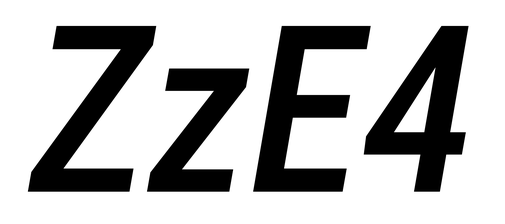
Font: Roboto-Italic_Condensed_Medium_Italic